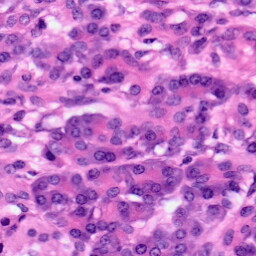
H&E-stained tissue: Pancreatic